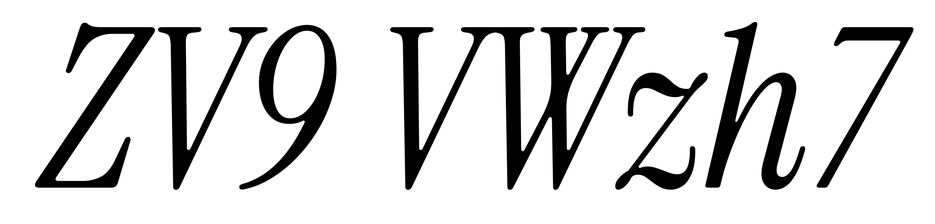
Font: InstrumentSerif-Italic